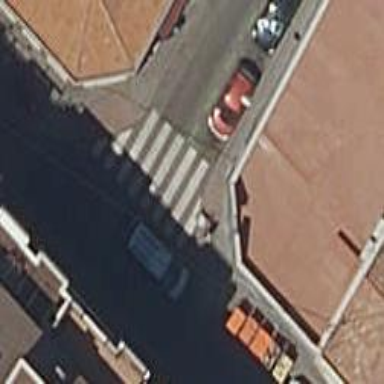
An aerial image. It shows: Uncontrolled zebra crossing on the road.